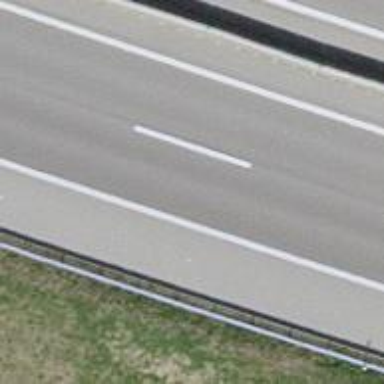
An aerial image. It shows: Asphalt motorway.